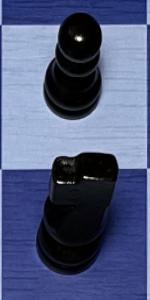
Label: Knight_Black